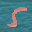
Label: 5